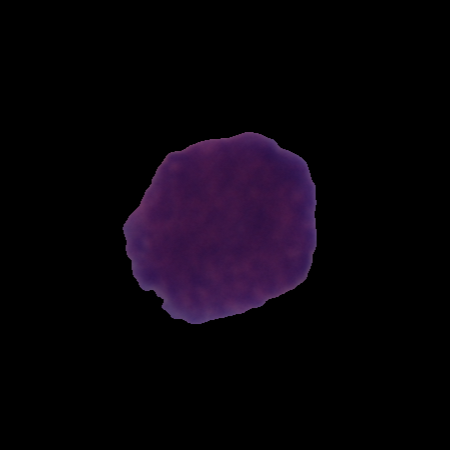
Label: healthy